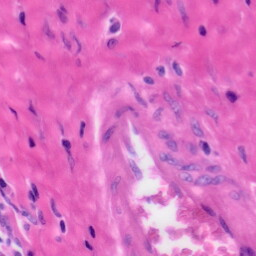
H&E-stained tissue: Tonsil